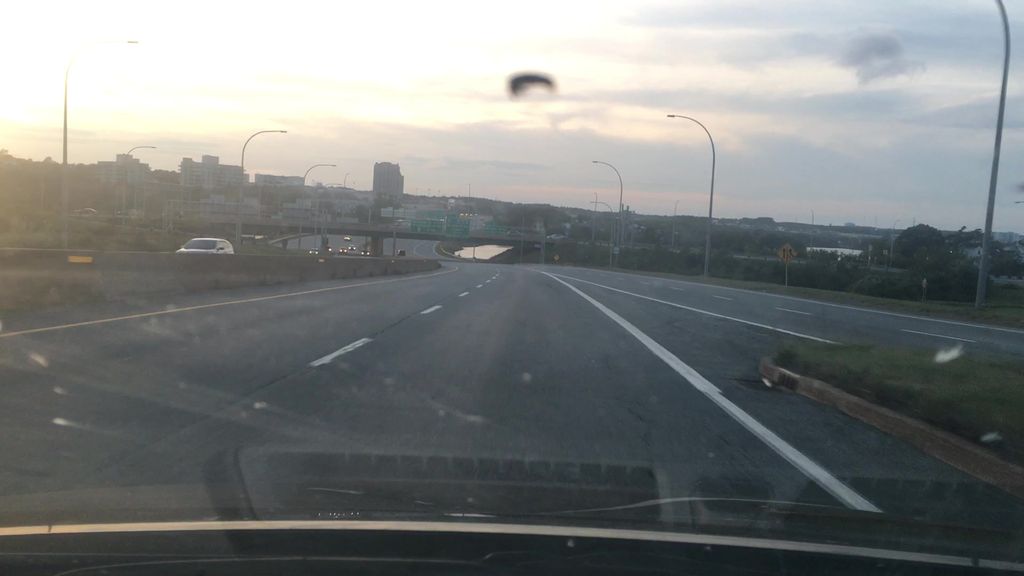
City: halifax